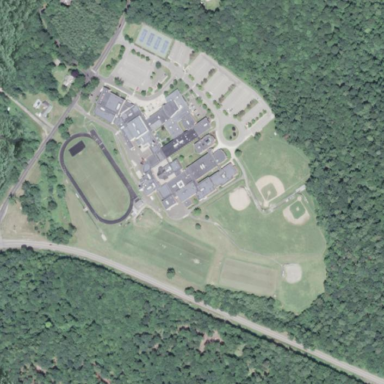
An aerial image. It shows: School.